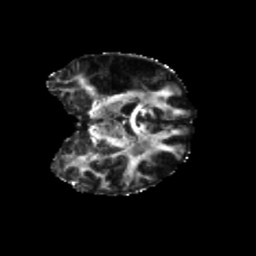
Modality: FA
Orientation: coronal
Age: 36
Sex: female
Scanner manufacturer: siemens
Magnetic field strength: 3 T
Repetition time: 5.25 s
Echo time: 0.08 s